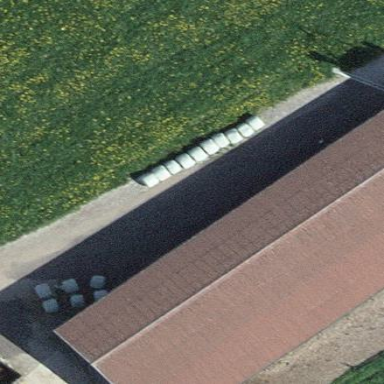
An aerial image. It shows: Shed.